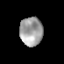
Tissue: prostate
Cell type: Epithelial cells
Senescence score: 0.3323
Nuclear area (px): 637
Mean DAPI intensity: 162.631